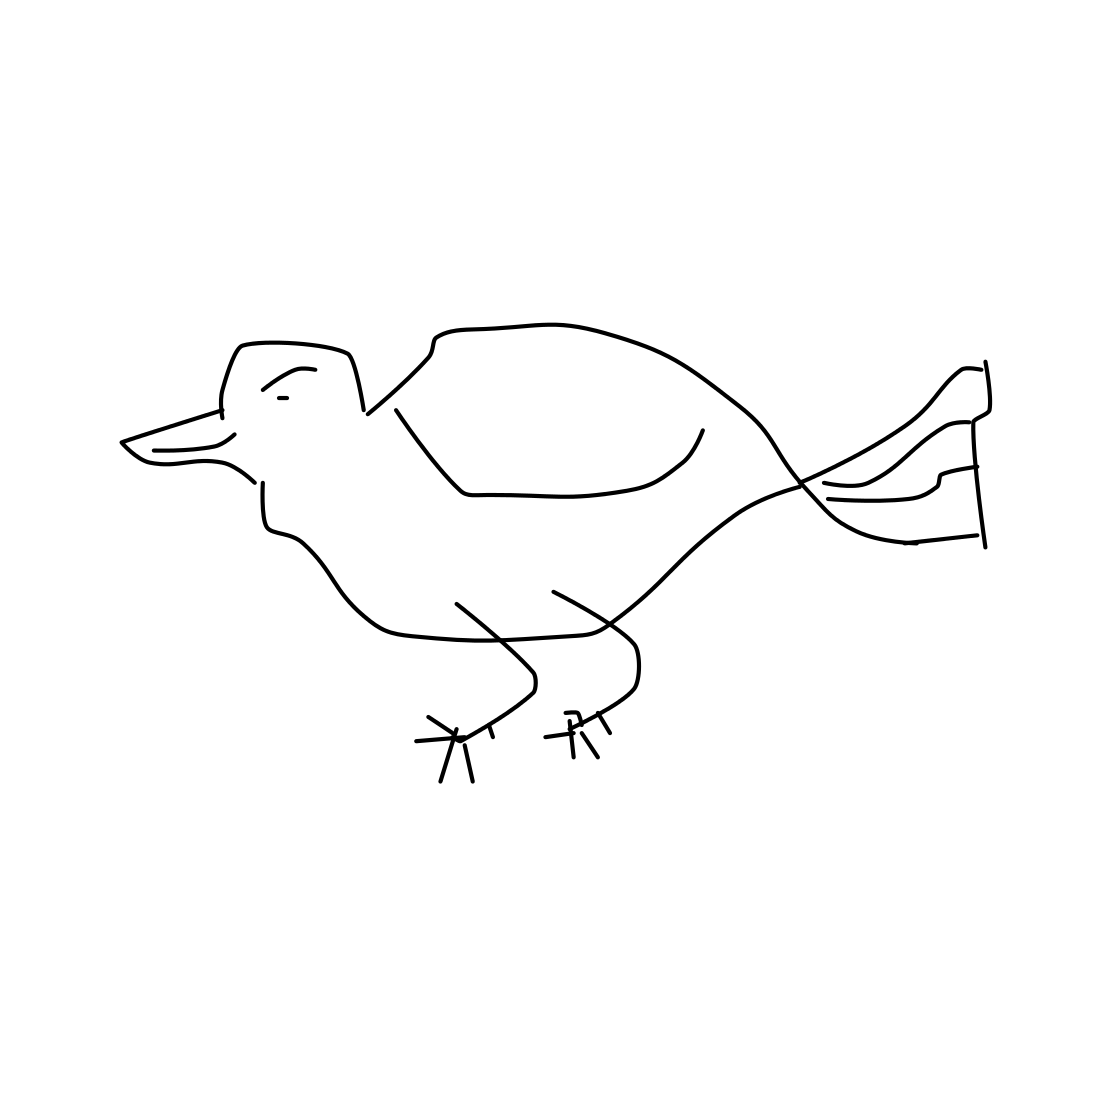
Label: seagull